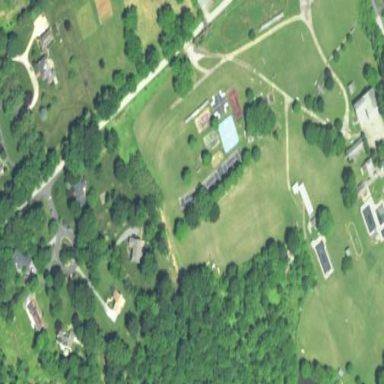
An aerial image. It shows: Summer camp located in leisure land.